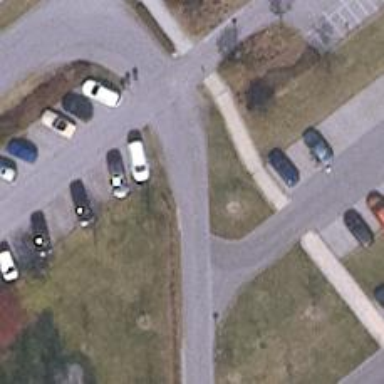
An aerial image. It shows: Paved parking aisle designated as service road.